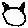
Label: cat